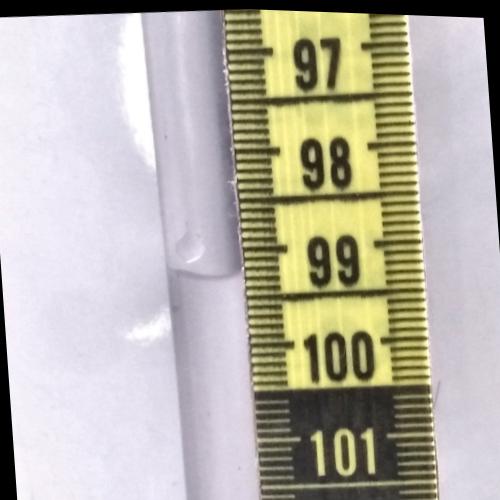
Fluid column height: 99.2 cm